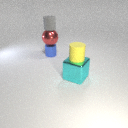
small gray rubber cylinder above large red metal sphere